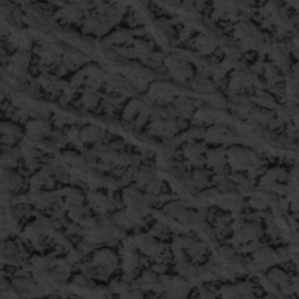
Label: frost